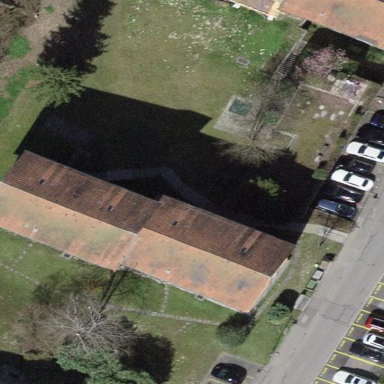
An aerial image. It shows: Residential building.